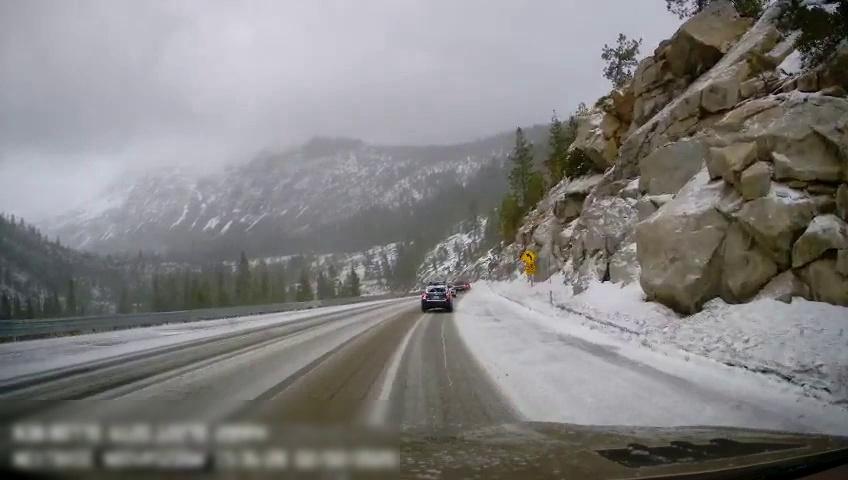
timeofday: Day
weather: Snowy
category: Drivable Space
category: Vehicles | Car
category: Vehicles | Truck
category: Vehicles | Car
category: Traffic | Signs
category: Traffic | Signs